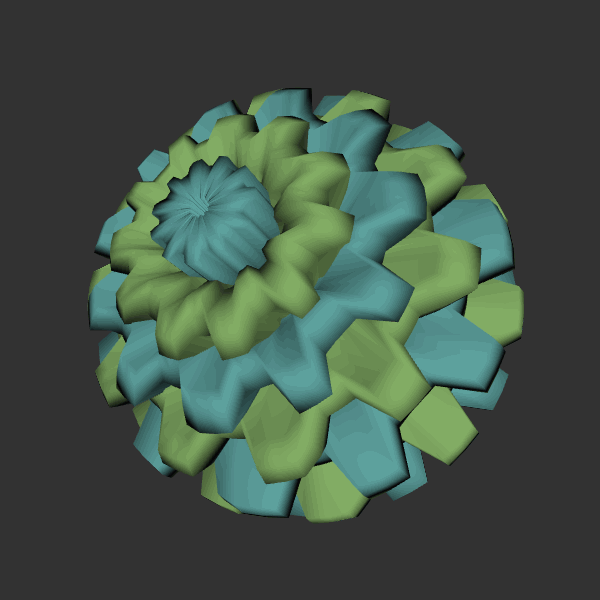
Background: dark